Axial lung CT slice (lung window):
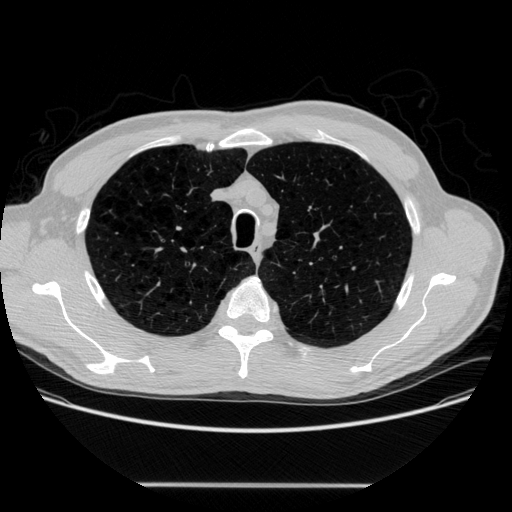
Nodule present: no